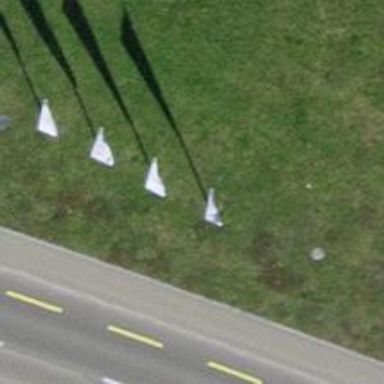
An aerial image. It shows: Flagpole which is man-made.